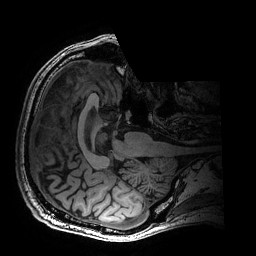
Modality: T1w
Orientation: axial
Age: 64
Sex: male
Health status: healthy
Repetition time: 2.53 s
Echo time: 0.0034 s